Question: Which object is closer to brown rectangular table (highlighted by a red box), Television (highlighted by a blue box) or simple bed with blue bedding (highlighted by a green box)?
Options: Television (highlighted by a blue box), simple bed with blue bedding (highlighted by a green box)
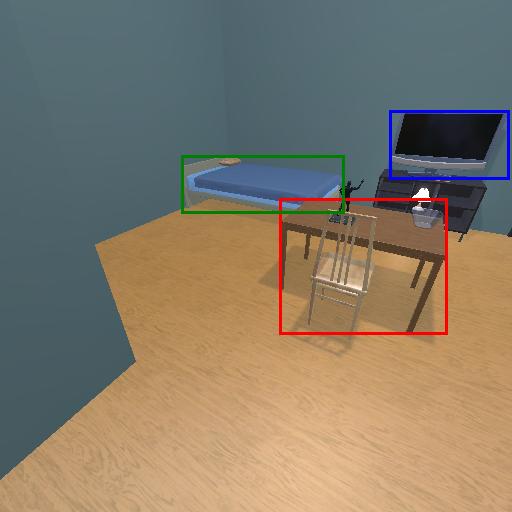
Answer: Television (highlighted by a blue box)